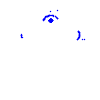
Particle: pion